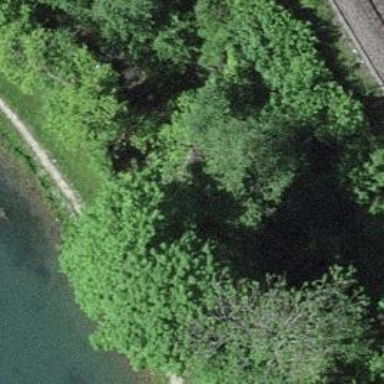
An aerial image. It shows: Culvert tunnel.